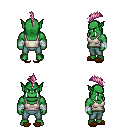
a pixel art fantasy rpg character, male body template, orc, green skin, white pirate shirt, teal pants, pink mohawk hairstyle, white cloth bandages, brown slippers, four views (front, back, left, right), 2x2 character sprite sheet, small pixel art, hard edges, no anti-aliasing